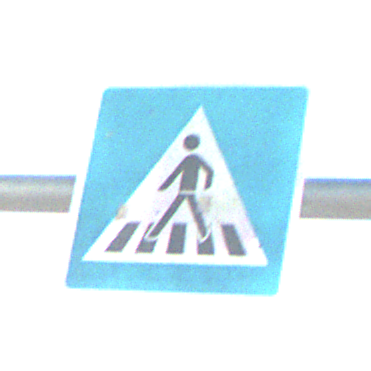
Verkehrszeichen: FussgaengerueberwegRechts
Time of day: SunriseSunset
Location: Outdoor (Beach)
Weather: Clear
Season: NotSpecified
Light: Natural